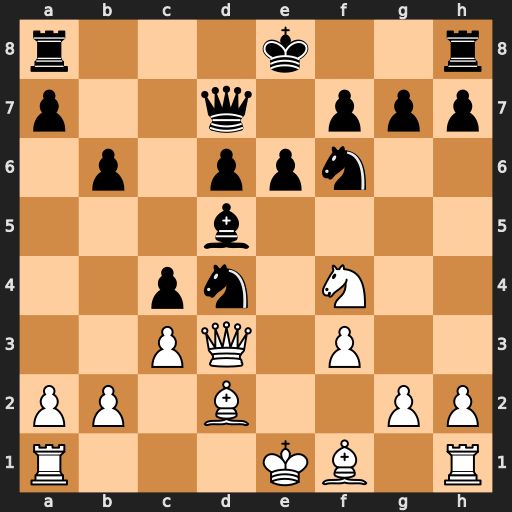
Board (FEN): r3k2r/p2q1ppp/1p1ppn2/3b4/2pn1N2/2PQ1P2/PP1B2PP/R3KB1R
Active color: w
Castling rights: KQkq
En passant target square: -
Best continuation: Qxd4 e5 Qe3